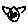
Label: cat